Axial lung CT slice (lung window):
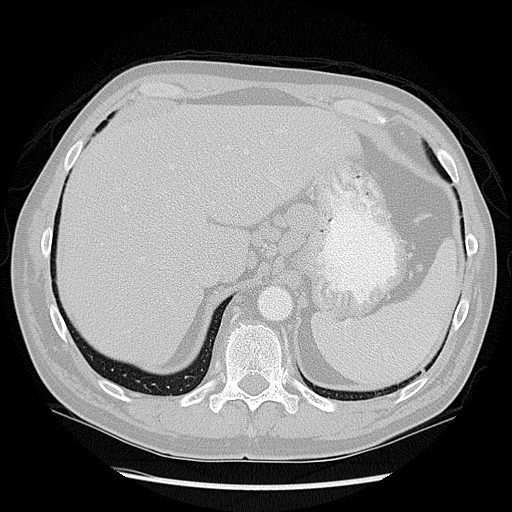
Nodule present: no